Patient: sex M, age 44
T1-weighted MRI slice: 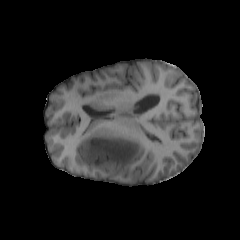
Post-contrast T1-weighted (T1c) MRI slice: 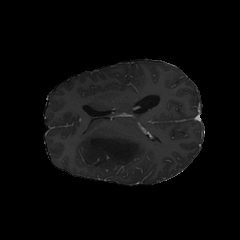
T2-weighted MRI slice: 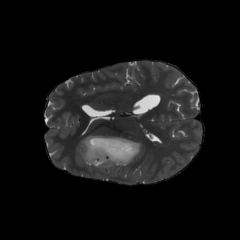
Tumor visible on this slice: yes
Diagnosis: Astrocytoma, IDH-mutant
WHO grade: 3